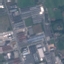
Land use / land cover class: Industrial